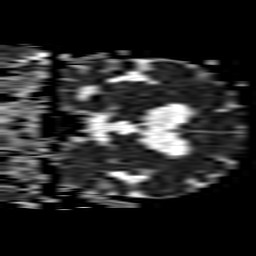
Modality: ADC
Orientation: coronal
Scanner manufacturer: philips
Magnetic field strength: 1.5 T
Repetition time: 3.504 s
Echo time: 0.07078 s